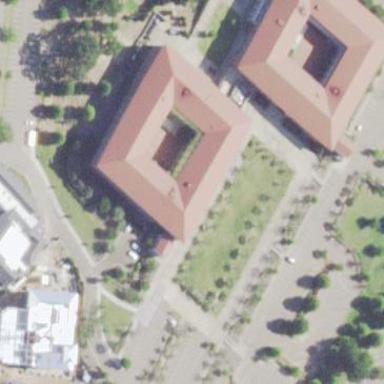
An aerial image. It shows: View of university building.